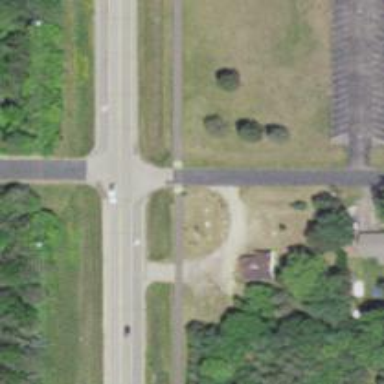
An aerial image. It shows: Unmarked asphalt crossing on cycleway road.